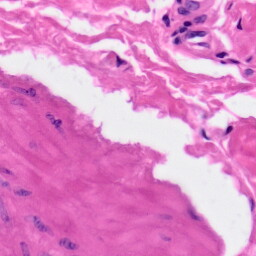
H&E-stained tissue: Skin